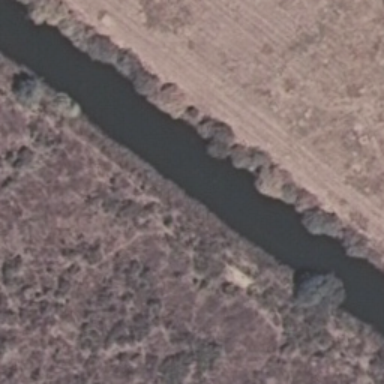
It is a river with some plants on both banks of the river .